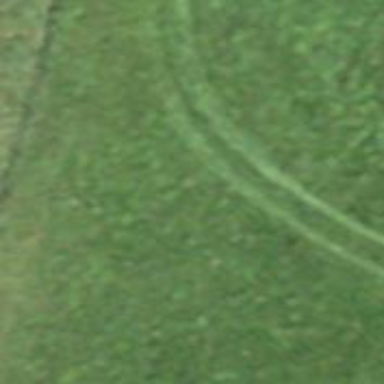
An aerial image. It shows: Path.